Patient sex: F
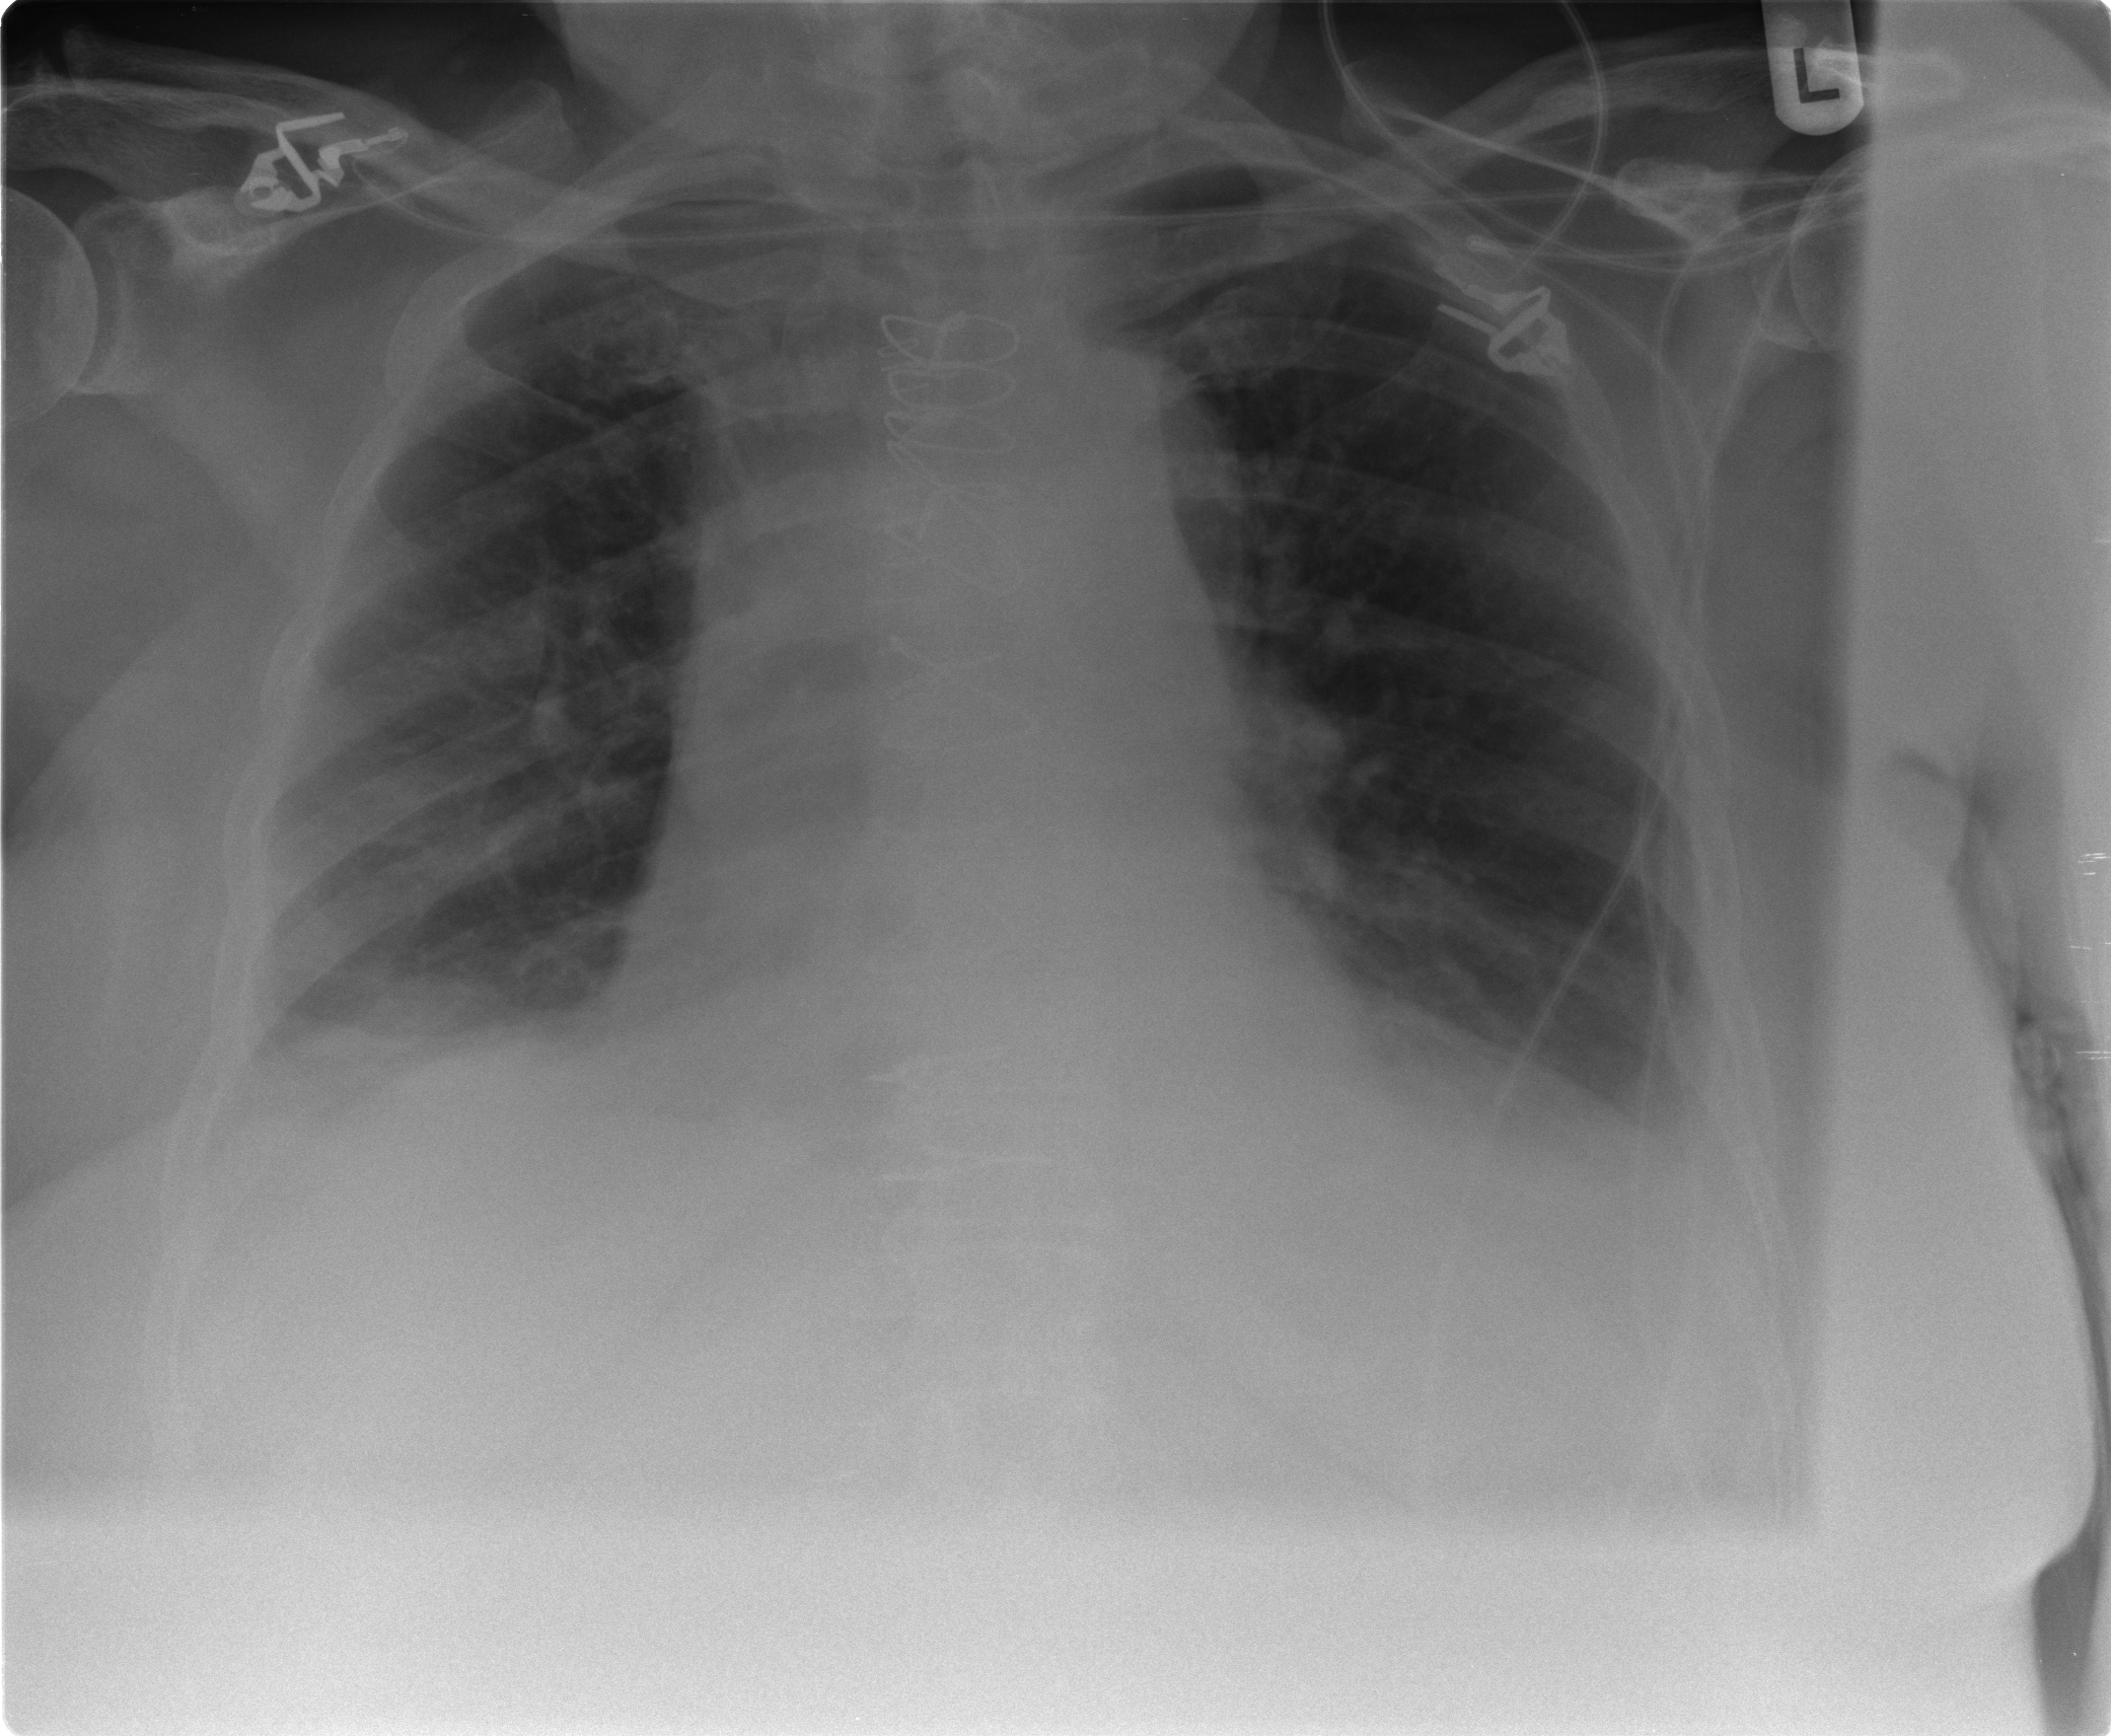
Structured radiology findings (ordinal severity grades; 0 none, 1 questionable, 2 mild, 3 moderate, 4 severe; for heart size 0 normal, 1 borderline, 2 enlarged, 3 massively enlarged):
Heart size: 1
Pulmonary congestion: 2
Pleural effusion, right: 1
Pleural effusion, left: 2
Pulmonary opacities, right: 1
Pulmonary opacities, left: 0
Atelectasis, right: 2
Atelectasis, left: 2